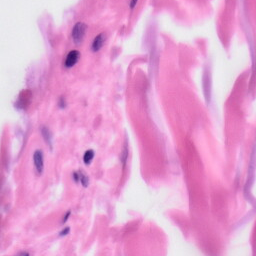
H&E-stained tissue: Skin